Field crop: tomato
Growth stage: 1
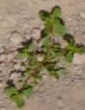
Species: portulaca